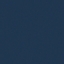
Label: SeaLake